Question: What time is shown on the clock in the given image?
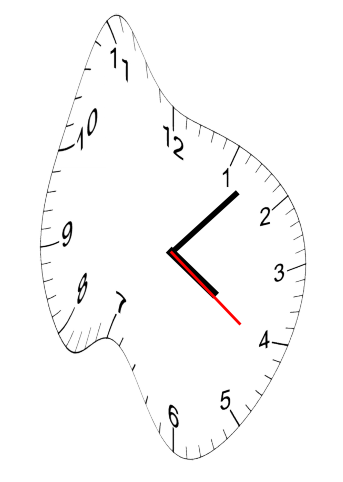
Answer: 04:07:21